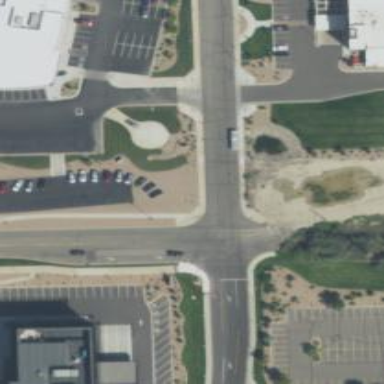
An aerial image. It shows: Residential road with asphalt surface and separate sidewalk.